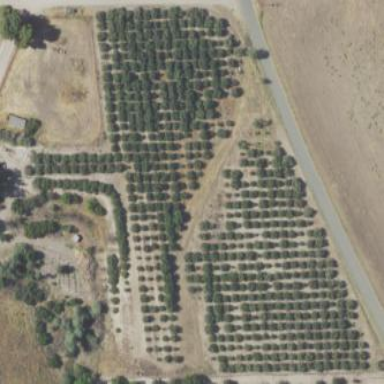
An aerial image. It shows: Orchard.